Question: I've set out a survey and logged the exact time people responded to the survey. I'm not exactly an R athlete nor a ggplot2 ninja, and I might have searched for the wrong terms.
I have response datetimes in the format '%Y-%m-%d %H:%M:%S', e.g.: '2015-12-25 12:22:19', many of them, a couple of hundreds. And they range over a couple of weeks.
I have extracted them from my data frame, deleting NA value rows and single space value rows:
'''
datetimes <- sort(t$survey_started_time[t$survey_started_time!=" "])
datetimes <- datetimes[complete.cases(datetimes)]
'''
Then I made it a data frame and added index numbers:
'''
df <-data.frame(datetimes)
df$id <- seq.int(nrow(df))
'''
I now have this:
'''
dput(head(df))
structure(list(datetimes = structure(2:7, .Label = c(" ", "2014-03-25 15:03:32",
"2014-03-25 15:07:56", "2014-03-25 15:08:38", "2014-03-25 15:09:38",
"2014-03-25 15:09:58", "2014-03-25 15:11:02", "2014-03-25 15:12:10",
"2014-03-25 15:12:48", "2014-03-25 15:13:36", "2014-03-25 15:15:13",
"2014-03-25 15:18:05", "2014-03-25 15:20:31", "2014-03-25 15:22:27",
"2014-03-25 15:22:55", "2014-03-25 15:27:18", "2014-03-25 15:27:45",
"2014-03-25 15:29:38", "2014-03-25 15:37:26", "2014-03-25 15:37:33",
"2014-03-25 15:37:37", "2014-03-25 16:02:32", "2014-03-25 16:03:19",
"2014-03-25 16:03:49", "2014-03-25 16:04:12", "2014-03-25 16:08:04",
"2014-03-25 16:09:11", "2014-03-25 16:11:35", "2014-03-25 16:16:37",
"2014-03-25 16:25:22", "2014-03-25 16:26:20", "2014-03-25 16:29:34",
"2014-03-25 16:48:15", "2014-03-25 16:48:21", "2014-03-25 16:53:37",
"2014-03-25 17:03:31", "2014-03-25 17:11:30", "2014-03-25 17:31:23",
"2014-03-25 19:46:43", "2014-03-25 20:23:08", "2014-03-25 21:02:49",
"2014-03-26 08:13:27", "2014-03-26 08:21:49", "2014-03-26 08:23:11",
"2014-03-26 08:36:17", "2014-03-26 08:42:46", "2014-03-26 08:58:06",
"2014-03-26 09:08:40", "2014-03-26 09:14:54", "2014-03-26 09:48:28",
"2014-03-26 09:51:30", "2014-03-26 10:08:48", "2014-03-26 10:13:50",
"2014-03-26 10:16:16", "2014-03-26 10:43:57", "2014-03-26 10:58:10",
"2014-03-26 11:01:28", "2014-03-26 11:18:56", "2014-03-26 11:27:28",
"2014-03-26 11:27:52", "2014-03-26 11:36:09", "2014-03-26 11:53:29",
"2014-03-26 12:04:54", "2014-03-26 12:06:17", "2014-03-26 12:18:36",
"2014-03-26 12:30:21", "2014-03-26 12:34:04", "2014-03-26 12:39:14",
"2014-03-26 12:51:12", "2014-03-26 12:51:25", "2014-03-26 12:59:51",
"2014-03-26 13:06:28", "2014-03-26 13:37:39", "2014-03-26 13:40:01",
"2014-03-26 14:11:00", "2014-03-26 14:35:07", "2014-03-26 15:38:58",
"2014-03-26 16:18:21", "2014-03-26 16:47:29", "2014-03-26 16:51:24",
"2014-03-26 21:50:24", "2014-03-27 10:52:59", "2014-03-27 16:31:48",
"2014-03-28 07:48:15", "2014-03-28 11:35:14", "2014-03-28 13:45:47",
"2014-03-31 07:56:52", "2014-03-31 08:46:12", "2014-03-31 09:36:33",
"2014-03-31 11:41:38", "2014-04-03 09:27:50", "2014-04-04 15:50:34",
"2014-04-04 15:50:56", "2014-04-04 15:54:58", "2014-04-04 15:55:10",
"2014-04-04 16:01:23", "2014-04-04 16:02:17", "2014-04-04 16:05:07",
"2014-04-04 17:51:44", "2014-04-04 18:15:56", "2014-04-04 19:24:18",
"2014-04-05 10:22:19", "2014-04-05 13:36:12", "2014-04-05 18:35:09",
"2014-04-05 21:51:34", "2014-04-06 08:29:40", "2014-04-06 09:27:20",
"2014-04-06 16:53:20", "2014-04-07 07:21:03", "2014-04-07 07:52:17",
"2014-04-07 07:53:14", "2014-04-07 07:55:37", "2014-04-07 08:06:17",
"2014-04-07 08:11:48", "2014-04-07 08:23:10", "2014-04-07 08:28:36",
"2014-04-07 08:54:25", "2014-04-07 08:55:08", "2014-04-07 08:59:33",
"2014-04-07 10:00:47", "2014-04-07 10:18:50", "2014-04-07 10:37:28",
"2014-04-07 12:07:40", "2014-04-07 14:21:19", "2014-04-07 15:23:35",
"2014-04-08 11:01:19", "2014-04-08 11:33:57", "2014-04-08 12:19:27",
"2014-04-08 12:37:10", "2014-04-08 13:27:28", "2014-04-08 14:15:36",
"2014-04-09 11:25:11", "2014-04-09 11:26:13", "2014-04-09 11:38:31",
"2014-04-09 11:48:23", "2014-04-09 11:52:05", "2014-04-09 11:53:31",
"2014-04-09 11:54:37", "2014-04-09 11:55:28", "2014-04-09 12:00:53",
"2014-04-09 12:05:14", "2014-04-09 12:07:16", "2014-04-09 12:08:15",
"2014-04-09 12:10:23", "2014-04-09 12:15:30", "2014-04-09 12:16:14",
"2014-04-09 12:20:05", "2014-04-09 12:24:33", "2014-04-09 12:32:19",
"2014-04-09 12:34:39", "2014-04-09 12:37:38", "2014-04-09 12:43:29",
"2014-04-09 12:46:23", "2014-04-09 12:48:35", "2014-04-09 13:08:35",
"2014-04-09 13:17:35", "2014-04-09 13:22:21", "2014-04-09 13:33:12",
"2014-04-09 13:34:38", "2014-04-09 13:47:47", "2014-04-09 14:14:39",
"2014-04-09 14:45:28", "2014-04-09 15:19:31", "2014-04-09 16:41:11",
"2014-04-09 17:08:16", "2014-04-09 17:55:46", "2014-04-09 18:50:37",
"2014-04-09 19:30:52", "2014-04-09 20:02:07", "2014-04-10 06:31:15",
"2014-04-10 07:02:18", "2014-04-10 08:05:41", "2014-04-10 08:23:02",
"2014-04-10 08:25:57", "2014-04-10 09:09:16", "2014-04-10 09:28:13",
"2014-04-10 09:52:59", "2014-04-10 10:45:47", "2014-04-10 10:58:18",
"2014-04-10 11:43:31", "2014-04-10 13:26:26", "2014-04-10 13:48:10",
"2014-04-10 13:48:16", "2014-04-10 13:53:22", "2014-04-10 23:10:01",
"2014-04-11 07:11:03", "2014-04-11 08:40:58", "2014-04-11 10:15:37",
"2014-04-11 13:34:24", "2014-04-11 14:26:03", "2014-04-11 19:59:43",
"2014-04-14 08:45:26", "2014-04-14 08:50:50", "2014-04-14 10:27:04",
"2014-04-14 10:33:24", "2014-04-14 14:02:34", "2014-04-15 08:17:43",
"2014-04-15 17:32:16"), class = "factor"), id = 1:6), .Names = c("datetimes",
"id"), row.names = c(NA, 6L), class = "data.frame")
'''
Now, I would like to plot in such way that dates are on the x-axis, and the indices on the y-axis.
Something like this, but then with only one line:

I tried:
'''
ggplot(data=df, aes(x=datetimes, y=id))+ geom_line()
'''
But that graph is having all the info somewhere at the bottom, and I receive the warning:
'''
geom_path: Each group consist of only one observation. Do you need to adjust the group aesthetic?
'''
I would really appreciate it if someone could give me some hints the least.
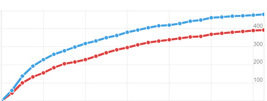
Answer: Just make sure your datetimes column is an actual date/time value in R, not a character or factor. This should work:
'''
df$dt<-strptime(df$datetimes, "%Y-%m-%d %H:%M:%S");
ggplot(data=df, aes(x=dt, y=id))+ geom_line()
'''